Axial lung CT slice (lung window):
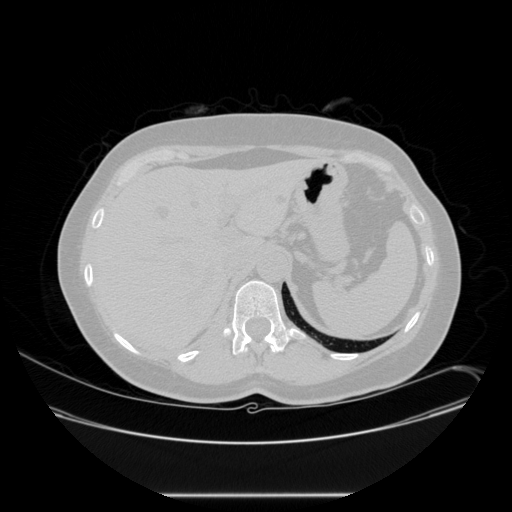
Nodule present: no